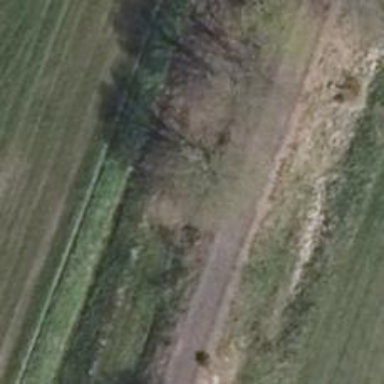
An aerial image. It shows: Row of deciduous broadleaved trees.